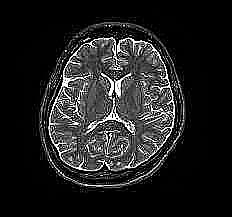
Label: notumor